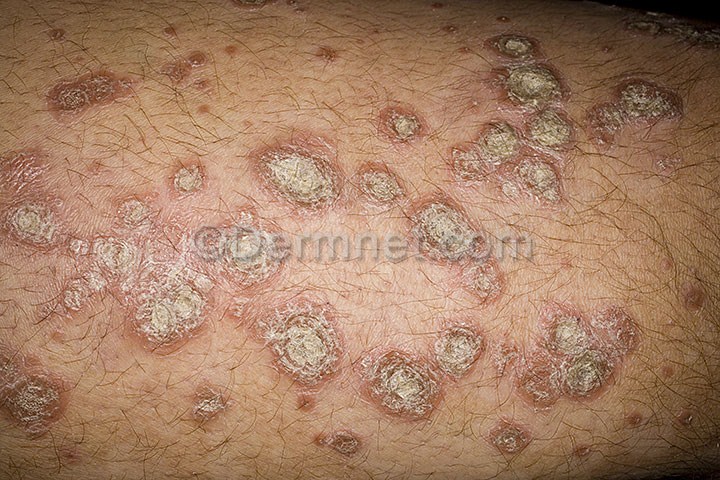
Disease: Psoriasis pictures Lichen Planus and related diseases